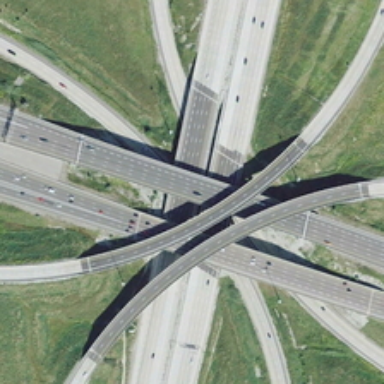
A lot of viaducts were built on the land .